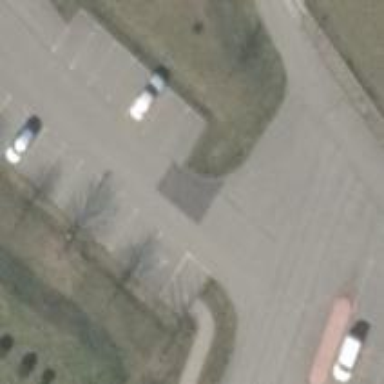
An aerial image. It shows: Road serving as parking aisle.